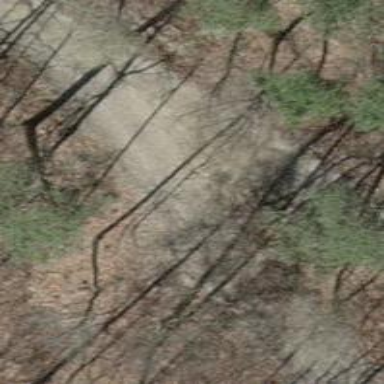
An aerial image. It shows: Brown bench in the vicinity.